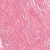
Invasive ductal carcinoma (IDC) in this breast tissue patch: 0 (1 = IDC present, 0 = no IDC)